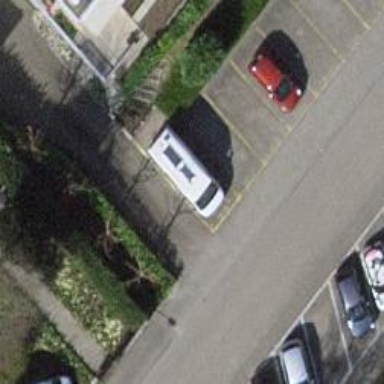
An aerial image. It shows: Driveway with sidewalk.